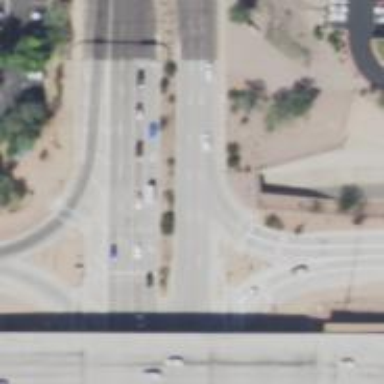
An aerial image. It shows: Solid stop line on the road.